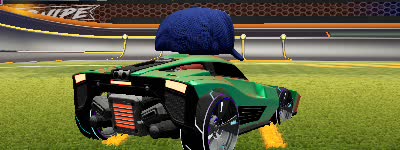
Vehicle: breakout